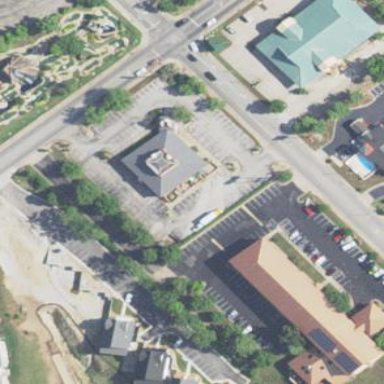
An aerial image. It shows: Hotel.